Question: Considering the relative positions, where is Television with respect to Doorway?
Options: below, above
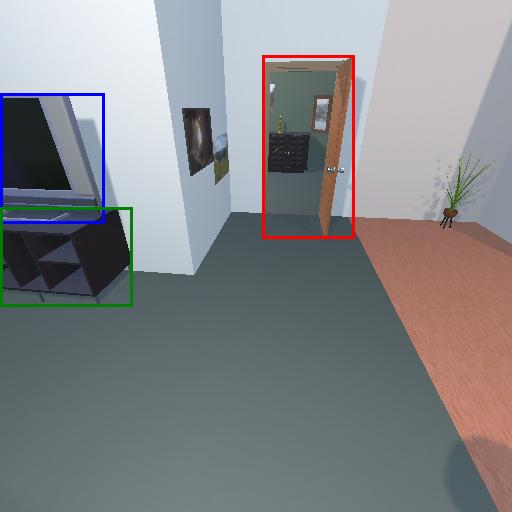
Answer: below